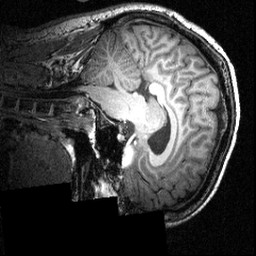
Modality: T1w
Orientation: sagittal
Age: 27
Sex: male
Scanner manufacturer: siemens
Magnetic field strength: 3.951 T
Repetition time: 1.5 s
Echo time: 0.00335 s